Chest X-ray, PA view. Patient: 18 years old, sex F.
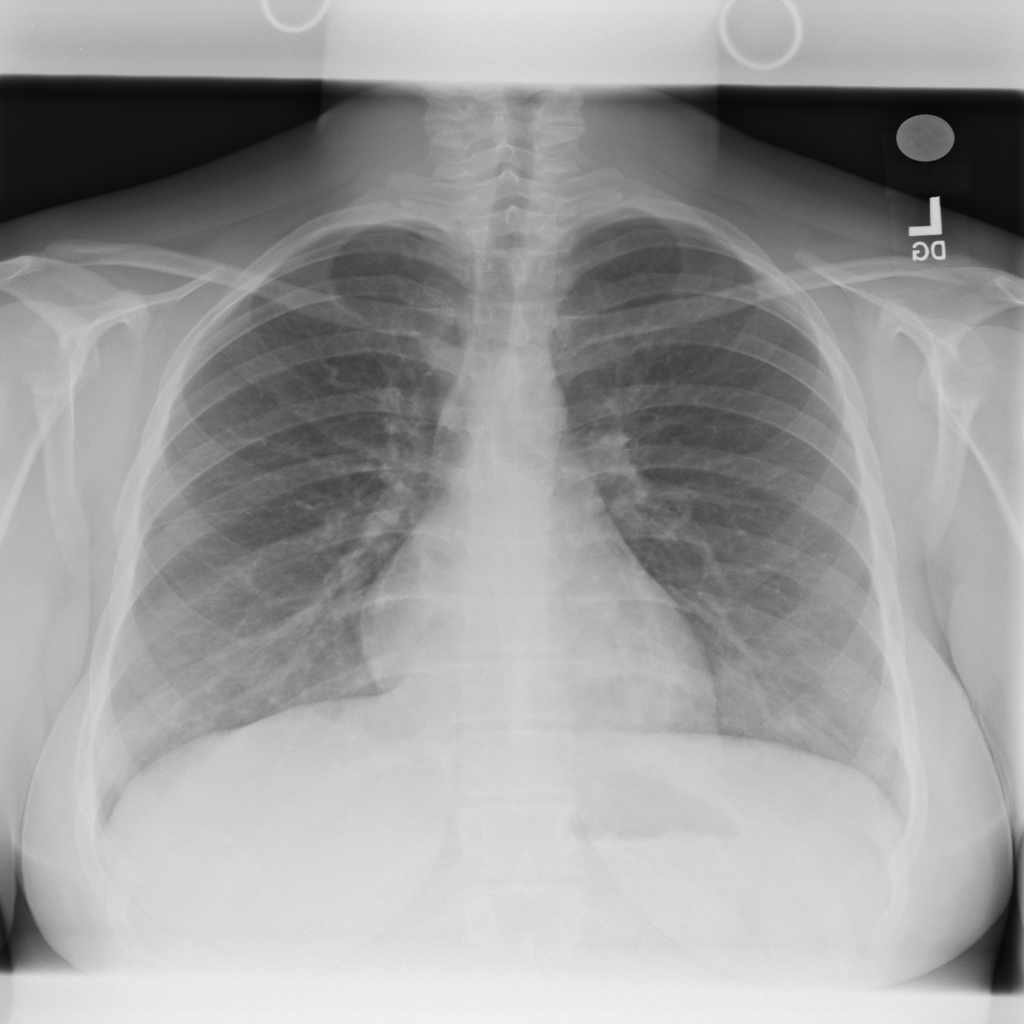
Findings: No Finding